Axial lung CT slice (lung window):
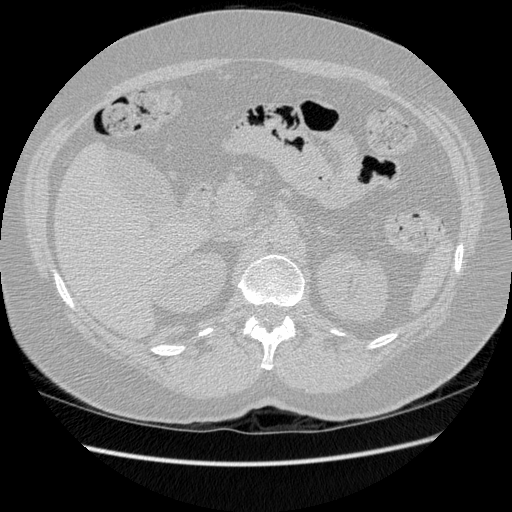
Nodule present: no